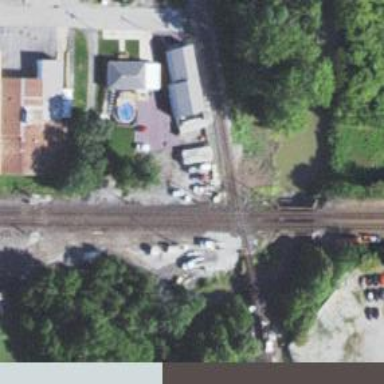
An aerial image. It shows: Railway crossing.